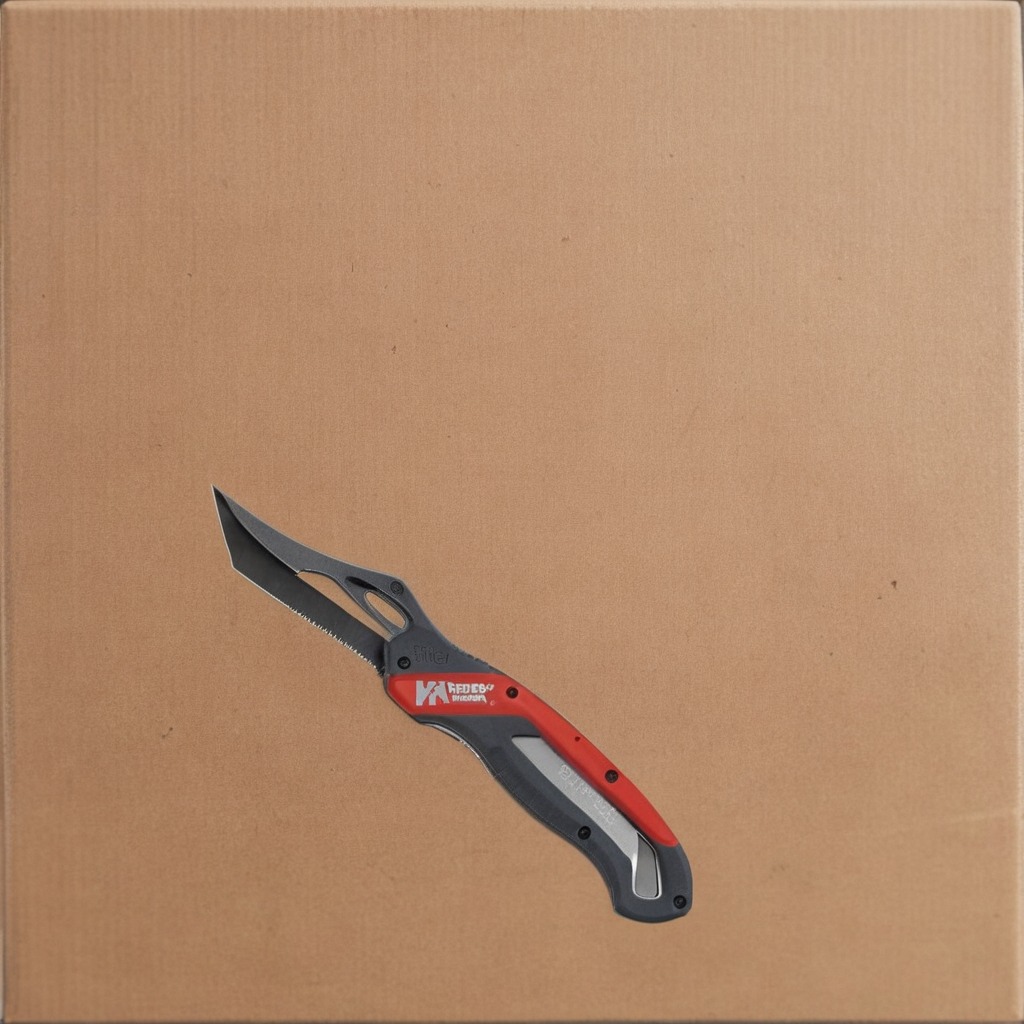
A utility knife lying on a cardboard box surface in an outdoor workshop during daytime bright natural light soft shadows slightly creased but